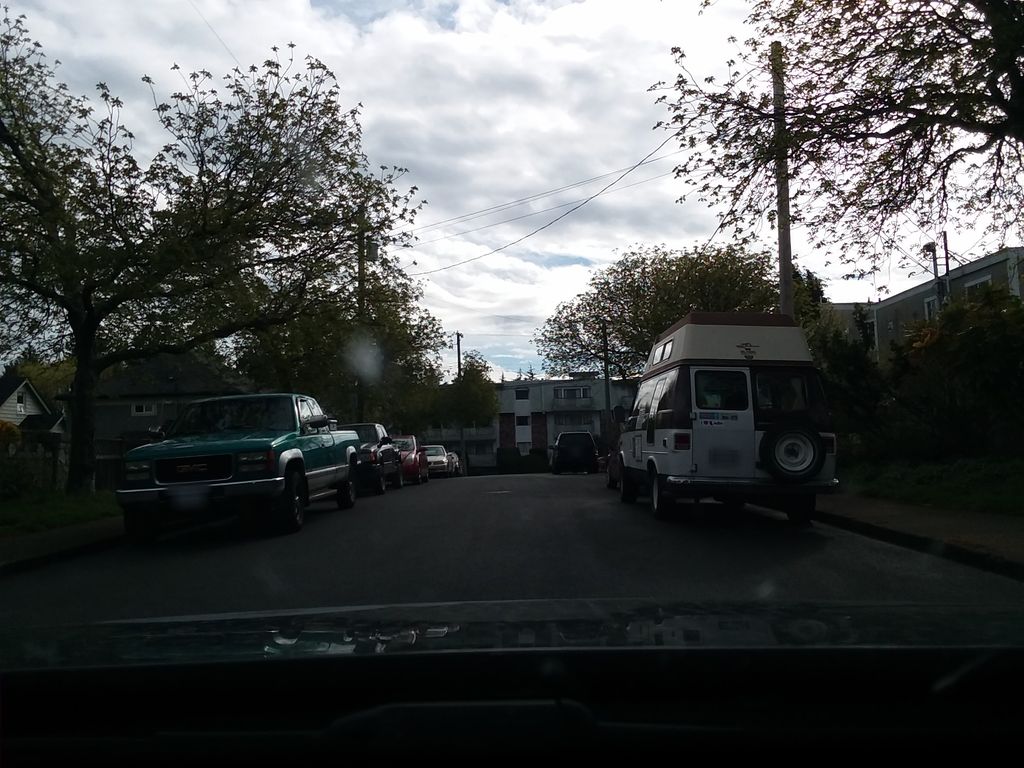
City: victoria